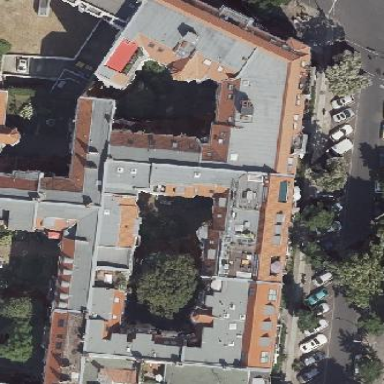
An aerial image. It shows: Building consisting of apartments with double saltbox roof made of roof tiles.